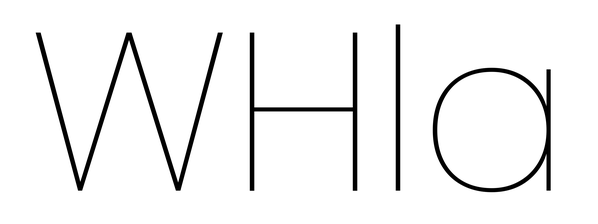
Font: Poppins-Thin